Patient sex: M
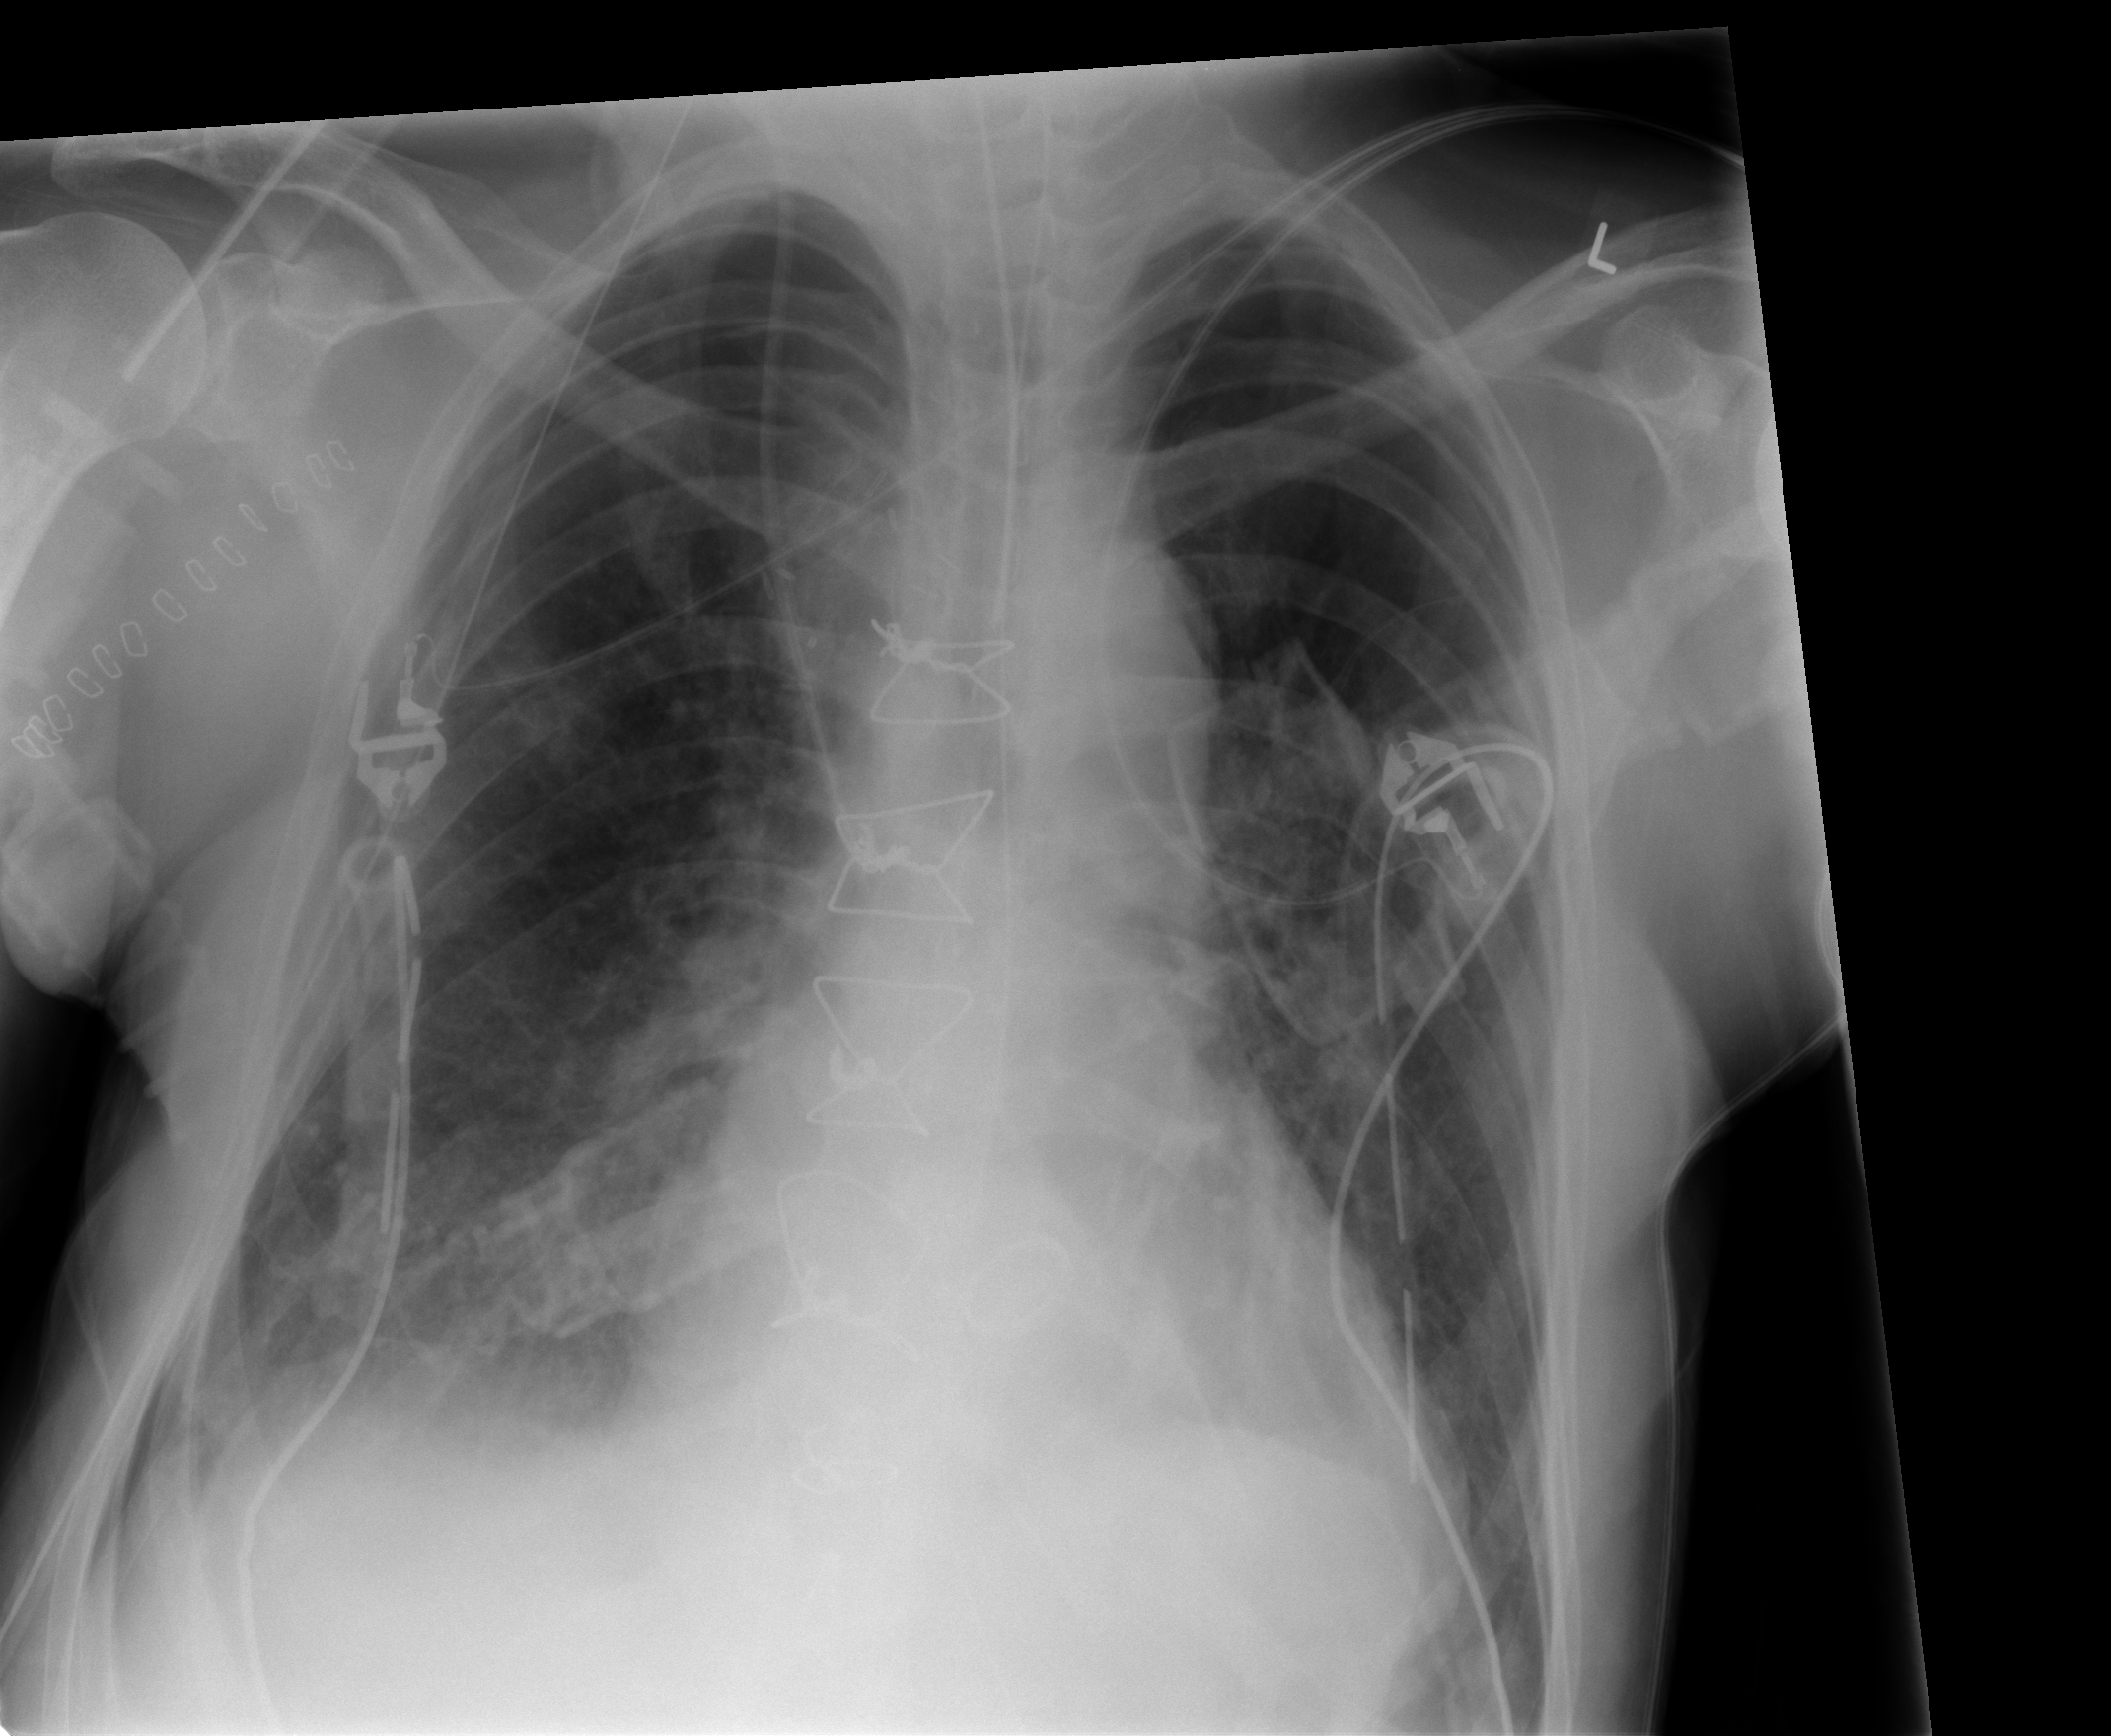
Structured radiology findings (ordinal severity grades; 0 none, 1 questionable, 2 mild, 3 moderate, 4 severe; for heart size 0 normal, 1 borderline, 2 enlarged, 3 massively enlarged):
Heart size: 1
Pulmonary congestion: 1
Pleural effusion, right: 0
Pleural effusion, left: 0
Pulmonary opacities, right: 1
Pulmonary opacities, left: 1
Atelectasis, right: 2
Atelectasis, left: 1